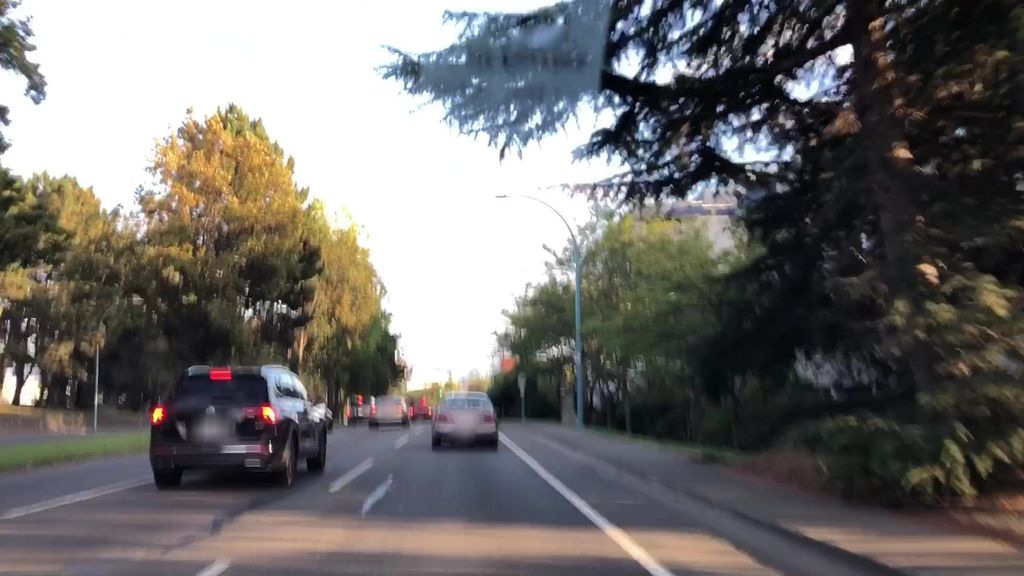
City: victoria